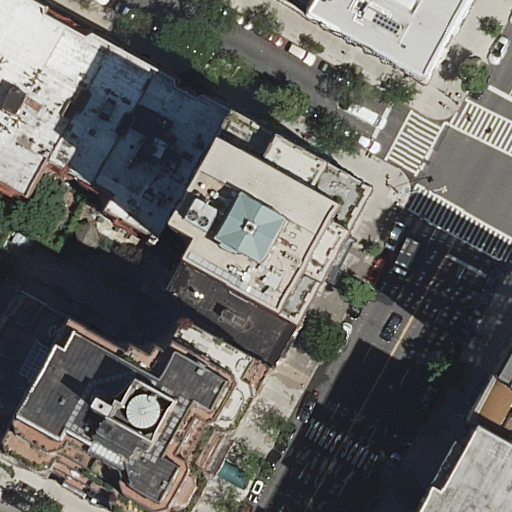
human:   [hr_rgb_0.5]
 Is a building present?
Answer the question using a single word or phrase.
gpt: yes

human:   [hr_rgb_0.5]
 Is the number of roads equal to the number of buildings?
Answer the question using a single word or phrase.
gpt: no

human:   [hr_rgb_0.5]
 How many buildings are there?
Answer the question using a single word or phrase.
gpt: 10

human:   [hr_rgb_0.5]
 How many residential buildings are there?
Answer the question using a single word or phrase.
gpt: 10

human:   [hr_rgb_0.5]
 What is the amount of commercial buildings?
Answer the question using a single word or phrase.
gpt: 0

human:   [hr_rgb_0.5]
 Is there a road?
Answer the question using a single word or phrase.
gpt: yes

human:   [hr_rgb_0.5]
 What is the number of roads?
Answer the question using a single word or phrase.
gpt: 6

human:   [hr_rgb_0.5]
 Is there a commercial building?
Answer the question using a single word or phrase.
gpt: no

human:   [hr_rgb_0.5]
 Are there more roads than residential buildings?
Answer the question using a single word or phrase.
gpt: no

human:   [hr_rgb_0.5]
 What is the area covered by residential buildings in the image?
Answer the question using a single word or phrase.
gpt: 5673m2

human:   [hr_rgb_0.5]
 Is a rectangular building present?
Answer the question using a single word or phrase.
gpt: yes

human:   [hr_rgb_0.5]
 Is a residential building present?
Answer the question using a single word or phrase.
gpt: yes

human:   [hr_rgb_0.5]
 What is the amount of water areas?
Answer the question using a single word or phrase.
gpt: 0

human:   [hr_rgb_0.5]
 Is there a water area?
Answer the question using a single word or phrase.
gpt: no

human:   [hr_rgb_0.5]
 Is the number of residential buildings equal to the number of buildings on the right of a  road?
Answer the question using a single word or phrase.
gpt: no

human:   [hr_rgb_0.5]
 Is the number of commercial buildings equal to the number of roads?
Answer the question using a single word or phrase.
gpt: no

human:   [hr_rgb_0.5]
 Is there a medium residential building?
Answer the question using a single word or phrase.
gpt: yes

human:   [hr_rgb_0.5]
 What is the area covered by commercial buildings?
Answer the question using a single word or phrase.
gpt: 0m2

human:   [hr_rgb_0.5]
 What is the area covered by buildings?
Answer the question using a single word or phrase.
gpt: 5673m2

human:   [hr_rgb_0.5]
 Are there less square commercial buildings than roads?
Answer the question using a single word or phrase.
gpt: yes

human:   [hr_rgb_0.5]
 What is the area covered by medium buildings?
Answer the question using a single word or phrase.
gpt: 529m2

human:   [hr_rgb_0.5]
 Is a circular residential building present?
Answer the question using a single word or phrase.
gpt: no

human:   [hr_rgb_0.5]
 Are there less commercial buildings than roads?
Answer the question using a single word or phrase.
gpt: yes

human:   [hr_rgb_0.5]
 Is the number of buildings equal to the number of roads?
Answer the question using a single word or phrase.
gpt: no

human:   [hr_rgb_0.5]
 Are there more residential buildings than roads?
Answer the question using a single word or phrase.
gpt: yes

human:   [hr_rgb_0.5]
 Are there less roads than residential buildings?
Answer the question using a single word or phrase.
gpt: yes

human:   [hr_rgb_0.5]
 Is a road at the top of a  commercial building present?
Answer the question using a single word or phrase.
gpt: no

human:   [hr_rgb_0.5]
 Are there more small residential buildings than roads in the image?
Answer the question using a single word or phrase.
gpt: no

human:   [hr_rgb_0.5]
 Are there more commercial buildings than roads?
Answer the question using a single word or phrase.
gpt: no

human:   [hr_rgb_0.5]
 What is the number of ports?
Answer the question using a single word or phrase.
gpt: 0

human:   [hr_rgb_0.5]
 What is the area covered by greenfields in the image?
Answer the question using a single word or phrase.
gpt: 0m2

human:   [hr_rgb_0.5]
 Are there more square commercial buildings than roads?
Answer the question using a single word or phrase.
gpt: no

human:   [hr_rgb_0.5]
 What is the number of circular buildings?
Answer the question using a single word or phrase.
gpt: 0

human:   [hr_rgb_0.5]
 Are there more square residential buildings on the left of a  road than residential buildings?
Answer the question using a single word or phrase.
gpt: no

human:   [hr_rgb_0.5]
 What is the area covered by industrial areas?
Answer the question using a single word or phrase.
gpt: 0m2

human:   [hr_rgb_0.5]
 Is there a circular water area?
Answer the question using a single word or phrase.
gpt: no

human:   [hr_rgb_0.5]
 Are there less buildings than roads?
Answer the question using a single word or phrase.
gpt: no

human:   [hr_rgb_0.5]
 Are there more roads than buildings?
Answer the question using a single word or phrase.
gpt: no

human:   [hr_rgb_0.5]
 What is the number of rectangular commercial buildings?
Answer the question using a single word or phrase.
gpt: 0

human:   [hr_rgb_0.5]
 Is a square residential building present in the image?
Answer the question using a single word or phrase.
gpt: no

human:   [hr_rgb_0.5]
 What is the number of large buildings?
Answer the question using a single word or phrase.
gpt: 5

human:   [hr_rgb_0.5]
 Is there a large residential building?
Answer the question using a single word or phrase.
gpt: yes

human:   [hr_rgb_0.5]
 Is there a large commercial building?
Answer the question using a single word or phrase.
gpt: no

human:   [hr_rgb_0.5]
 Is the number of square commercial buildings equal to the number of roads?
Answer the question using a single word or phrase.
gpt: no

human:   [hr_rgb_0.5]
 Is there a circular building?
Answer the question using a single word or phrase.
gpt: no

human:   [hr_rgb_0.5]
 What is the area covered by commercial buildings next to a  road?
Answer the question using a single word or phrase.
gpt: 0m2

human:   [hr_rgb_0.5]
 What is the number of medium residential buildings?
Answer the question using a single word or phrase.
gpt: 2

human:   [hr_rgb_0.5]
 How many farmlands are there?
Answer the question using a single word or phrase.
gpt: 0

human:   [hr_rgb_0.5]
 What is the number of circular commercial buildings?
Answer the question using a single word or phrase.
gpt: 0

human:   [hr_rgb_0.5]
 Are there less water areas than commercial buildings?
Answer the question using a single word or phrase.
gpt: no

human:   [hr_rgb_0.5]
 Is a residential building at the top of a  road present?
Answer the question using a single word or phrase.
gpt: yes

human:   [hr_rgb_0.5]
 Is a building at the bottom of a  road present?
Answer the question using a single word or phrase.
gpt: yes

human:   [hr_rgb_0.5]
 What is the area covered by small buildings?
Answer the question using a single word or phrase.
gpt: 111m2

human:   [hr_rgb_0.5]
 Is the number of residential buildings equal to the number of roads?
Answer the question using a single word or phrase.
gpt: no

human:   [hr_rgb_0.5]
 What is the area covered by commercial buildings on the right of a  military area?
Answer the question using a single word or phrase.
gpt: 0m2

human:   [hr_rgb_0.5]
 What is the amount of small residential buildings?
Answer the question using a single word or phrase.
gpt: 3

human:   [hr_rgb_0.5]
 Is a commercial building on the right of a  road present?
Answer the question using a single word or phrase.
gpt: no

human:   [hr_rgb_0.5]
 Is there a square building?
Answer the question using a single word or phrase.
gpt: no

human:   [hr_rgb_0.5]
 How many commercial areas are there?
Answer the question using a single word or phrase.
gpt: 0

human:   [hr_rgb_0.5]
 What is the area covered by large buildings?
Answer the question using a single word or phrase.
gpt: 5032m2

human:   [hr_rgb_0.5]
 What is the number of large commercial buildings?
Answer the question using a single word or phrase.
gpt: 0

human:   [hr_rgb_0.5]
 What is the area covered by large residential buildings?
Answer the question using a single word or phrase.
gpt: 5032m2

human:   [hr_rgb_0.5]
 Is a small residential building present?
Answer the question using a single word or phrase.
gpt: yes

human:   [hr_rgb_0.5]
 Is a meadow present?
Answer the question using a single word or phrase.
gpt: no